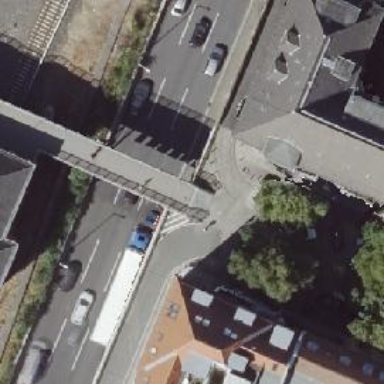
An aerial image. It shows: Residential road with ramp.